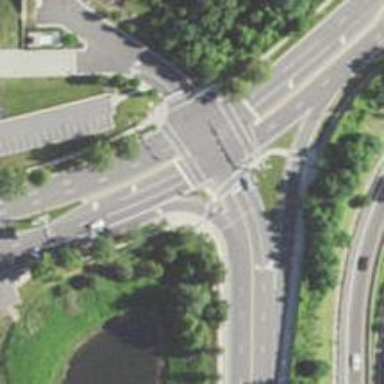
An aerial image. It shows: Zebra crossing on footway.